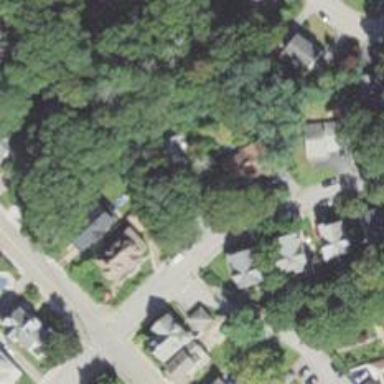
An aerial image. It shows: Residential driveway serving as service road.